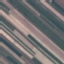
Land use / land cover class: AnnualCrop